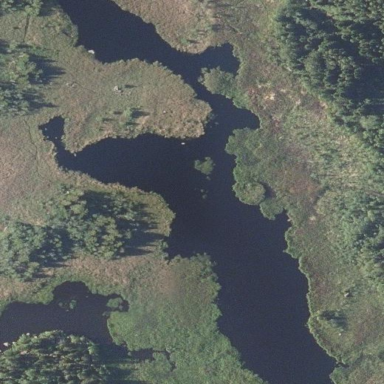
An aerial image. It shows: Serene lake surrounded by nature.